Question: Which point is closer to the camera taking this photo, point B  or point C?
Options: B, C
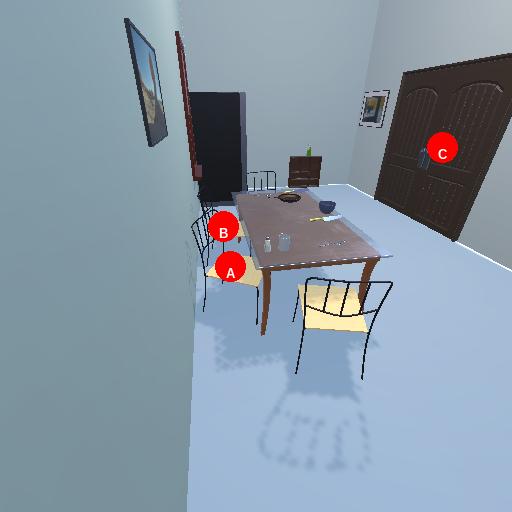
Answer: B